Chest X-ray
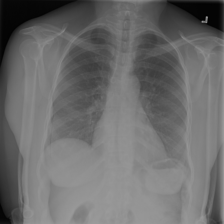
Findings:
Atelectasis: negative
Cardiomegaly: negative
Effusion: negative
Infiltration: positive
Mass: negative
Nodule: negative
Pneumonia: negative
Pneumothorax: negative
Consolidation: negative
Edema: negative
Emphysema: negative
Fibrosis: negative
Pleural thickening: negative
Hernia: negative